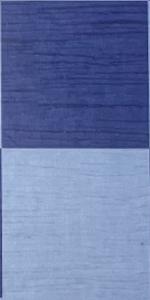
Label: Empty